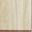
Piece: xx